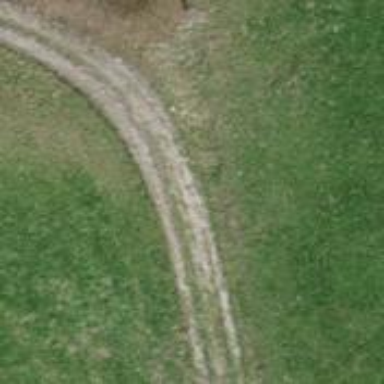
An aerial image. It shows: Track with grade2 tracktype.